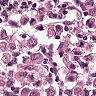
Metastatic tissue present: yes